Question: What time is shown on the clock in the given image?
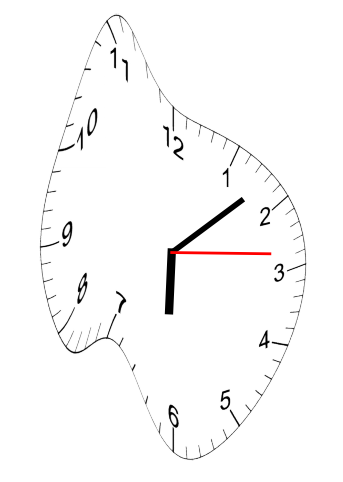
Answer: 06:08:14